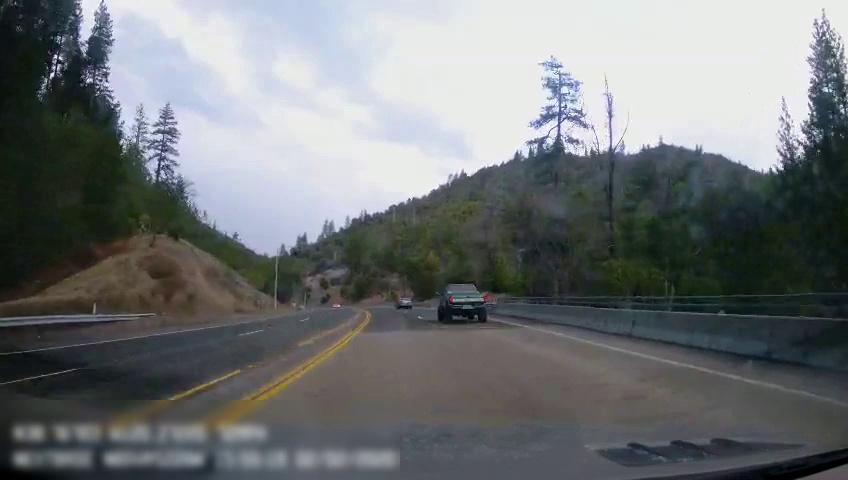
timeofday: Day
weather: Sunny
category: Drivable Space
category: Vehicles | Car
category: Vehicles | Truck
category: Lanes | Current Lane
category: Lanes | Current Lane
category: Lanes | Alternate Lane
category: Lanes | Alternate Lane
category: Lanes | Alternate Lane
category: Lanes | Alternate Lane